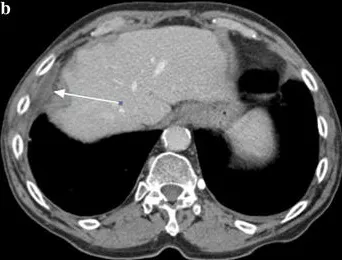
Computed tomography (CT) of the torax. B; Almost complete disappearance of the pathological mass previously observed.
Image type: radiology (ct)